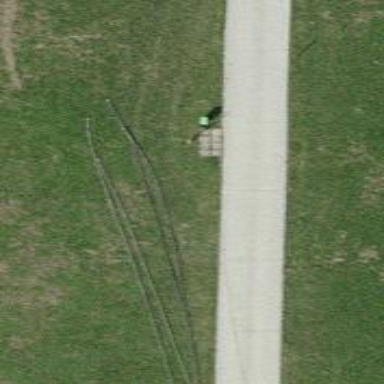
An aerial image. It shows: Bench.